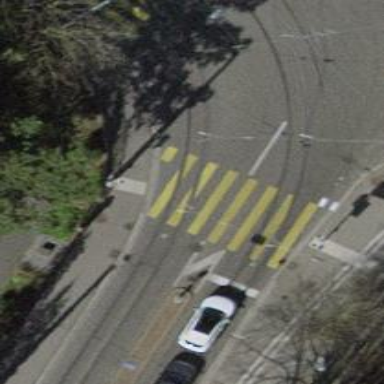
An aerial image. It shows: Tram crossing on the railway.